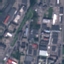
Label: Industrial